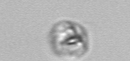
Label: Amoeba